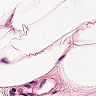
Metastatic tissue present: no